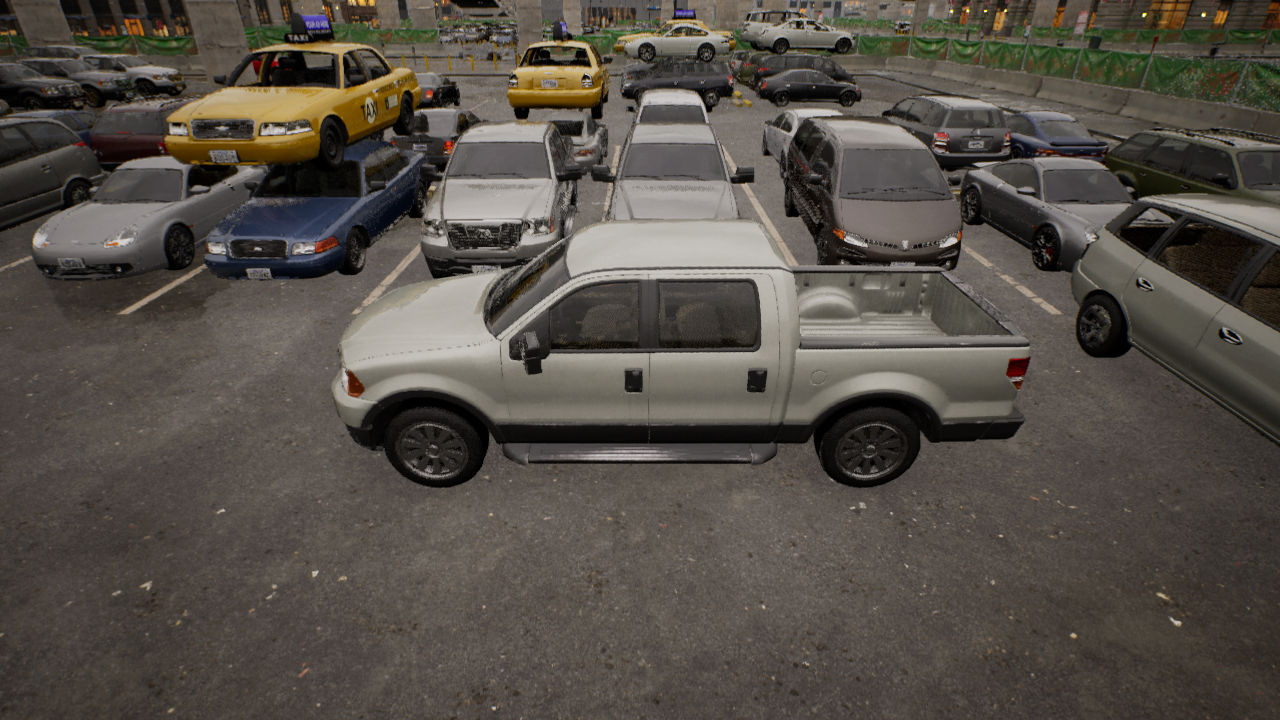
Venue: arterial
Lighting: golden hour
Vehicle rig: pickup